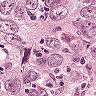
Metastatic tissue present: yes